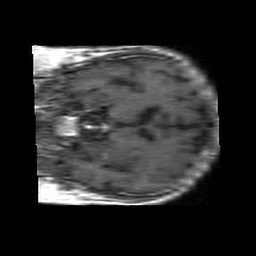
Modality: T1w
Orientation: coronal
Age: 75
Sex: male
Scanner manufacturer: philips
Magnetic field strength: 1.5 T
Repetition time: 0.375 s
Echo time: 0.011 s